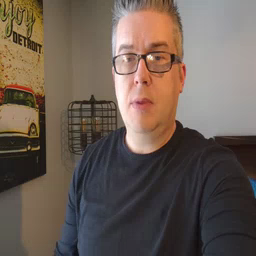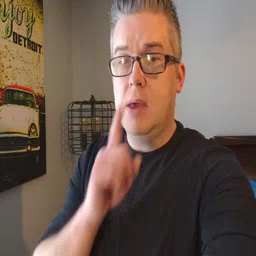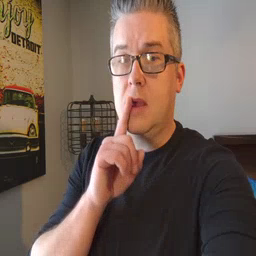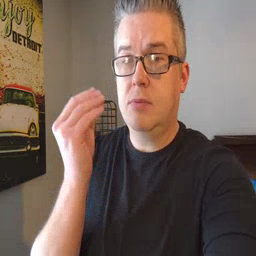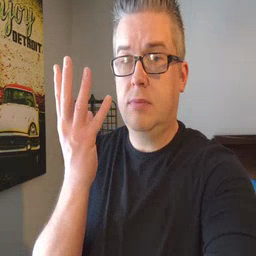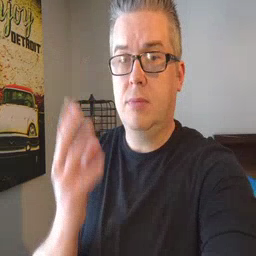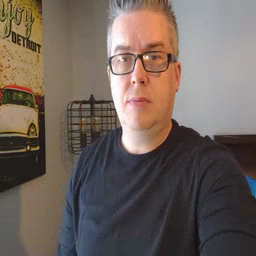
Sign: lamp